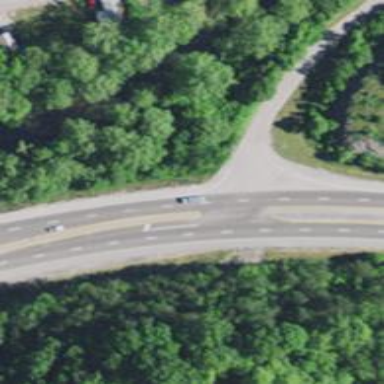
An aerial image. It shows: Trunk highway.